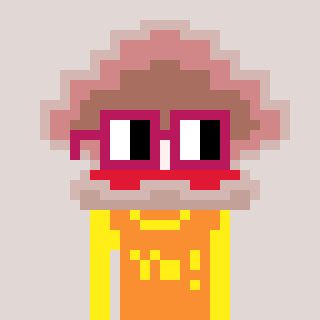
a pixel art character with square dark red glasses, a oyster-shaped head and a orange-colored body on a warm background